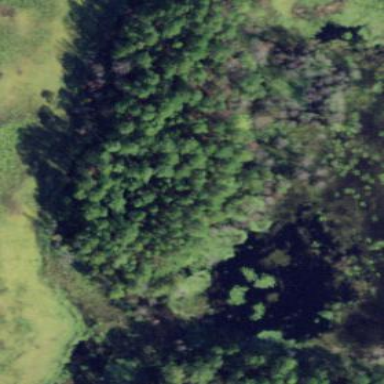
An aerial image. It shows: Woodland with needle-leaved trees.